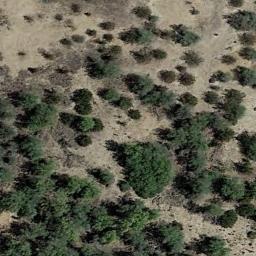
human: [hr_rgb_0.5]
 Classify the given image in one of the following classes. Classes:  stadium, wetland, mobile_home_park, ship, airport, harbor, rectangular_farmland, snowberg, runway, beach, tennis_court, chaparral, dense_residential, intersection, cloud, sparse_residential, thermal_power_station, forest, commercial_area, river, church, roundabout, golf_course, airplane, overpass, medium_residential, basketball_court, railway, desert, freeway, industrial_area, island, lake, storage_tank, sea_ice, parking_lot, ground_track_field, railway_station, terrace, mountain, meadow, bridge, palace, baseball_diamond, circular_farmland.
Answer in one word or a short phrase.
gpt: chaparral